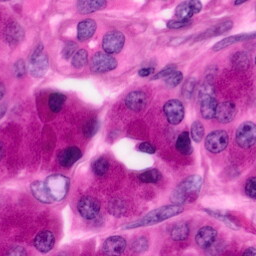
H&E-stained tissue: Pancreatic